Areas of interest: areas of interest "Hohhot City Lao Niu Children's Discovery Museum"
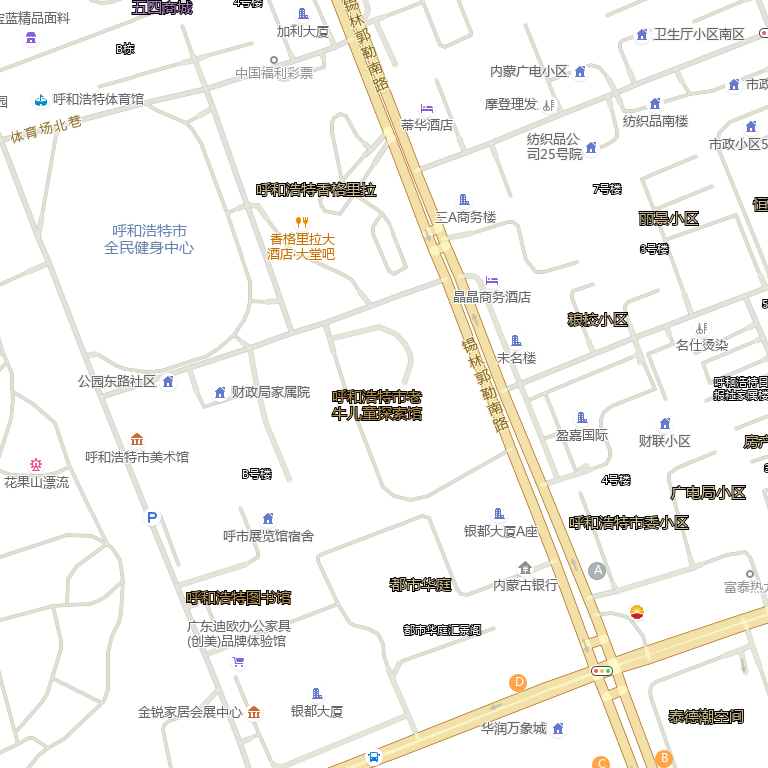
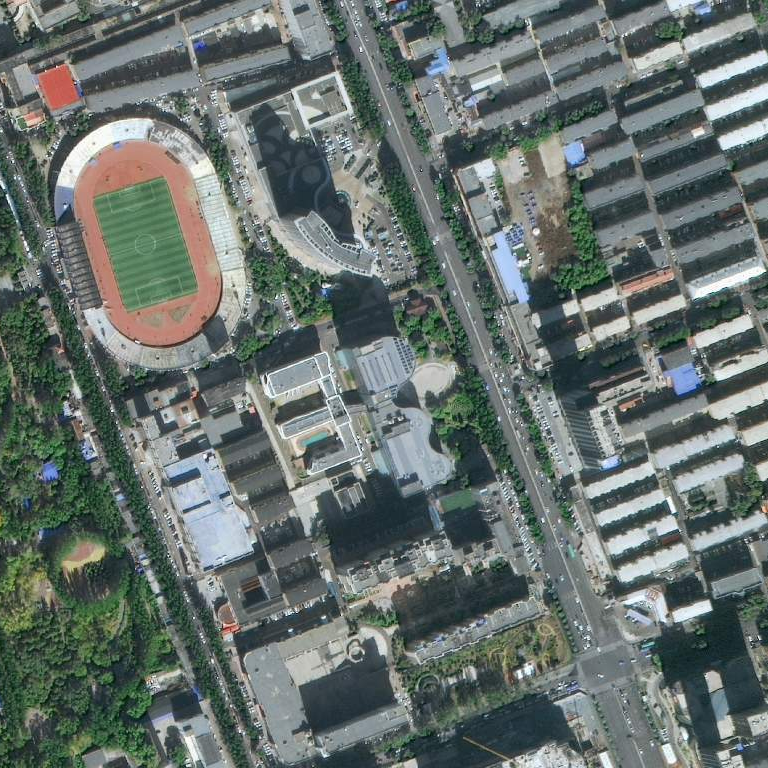